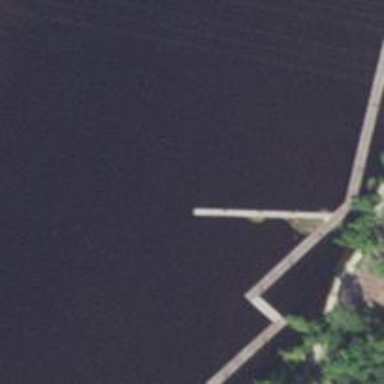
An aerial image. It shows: Man-made pier.